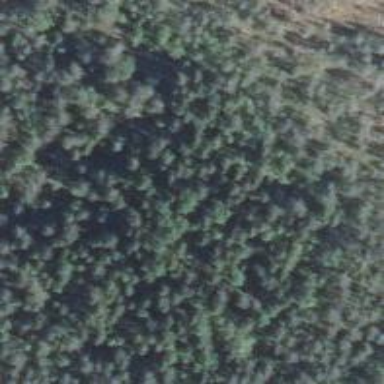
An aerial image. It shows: Woodland with needle-leaved trees.